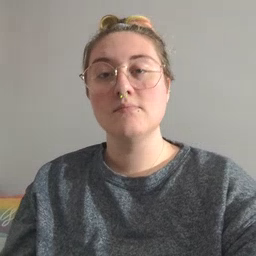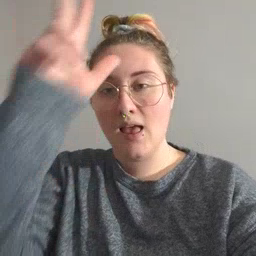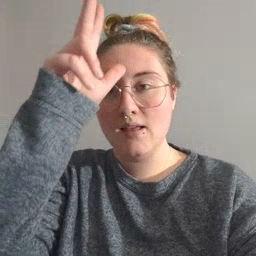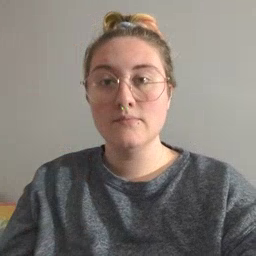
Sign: hen